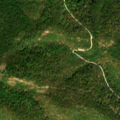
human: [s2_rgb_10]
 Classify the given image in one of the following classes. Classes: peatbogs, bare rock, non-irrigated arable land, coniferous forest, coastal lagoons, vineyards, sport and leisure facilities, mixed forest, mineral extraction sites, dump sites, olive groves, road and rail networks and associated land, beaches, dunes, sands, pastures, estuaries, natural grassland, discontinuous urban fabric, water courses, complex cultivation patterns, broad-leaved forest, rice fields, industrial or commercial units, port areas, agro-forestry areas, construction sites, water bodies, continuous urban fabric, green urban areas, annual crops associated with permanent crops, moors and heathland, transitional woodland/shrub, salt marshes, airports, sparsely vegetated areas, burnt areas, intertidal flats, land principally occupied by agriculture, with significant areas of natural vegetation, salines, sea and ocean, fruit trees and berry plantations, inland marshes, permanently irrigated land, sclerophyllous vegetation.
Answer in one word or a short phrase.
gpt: broad-leaved forest